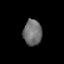
Tissue: lung
Cell type: Endothelial cells
Senescence score: 0.595
Nuclear area (px): 470
Mean DAPI intensity: 111.555